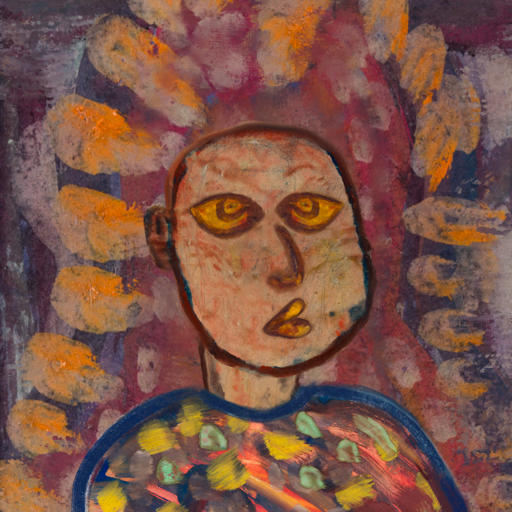
Background: Doll, Head And Neck Side: Orphan, Face Side: Comrade, Bust: Mother_And_Son_Mother, Hair Side: Blank, Head Accessory: Blank, Second Necklace: Blank, Necklace: Blank, Baby: Blank